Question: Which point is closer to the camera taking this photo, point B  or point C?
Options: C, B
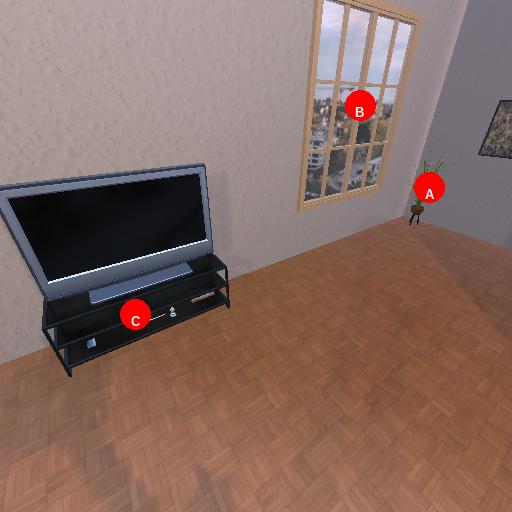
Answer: C